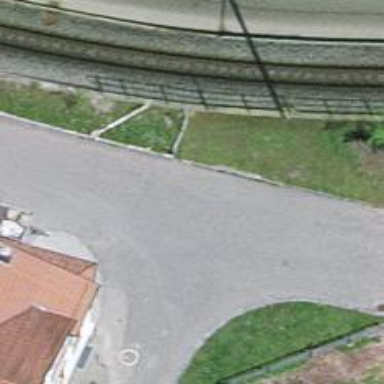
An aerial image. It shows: Alleyway designated as service road.